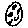
Label: moon